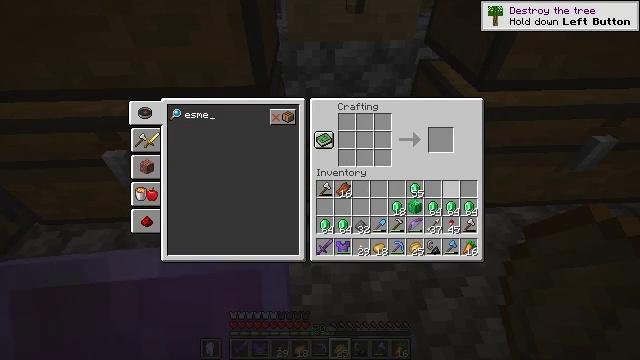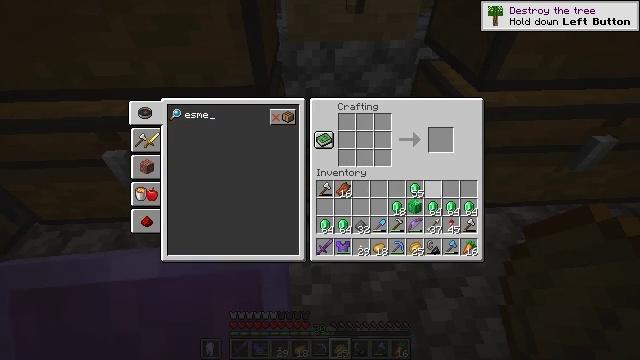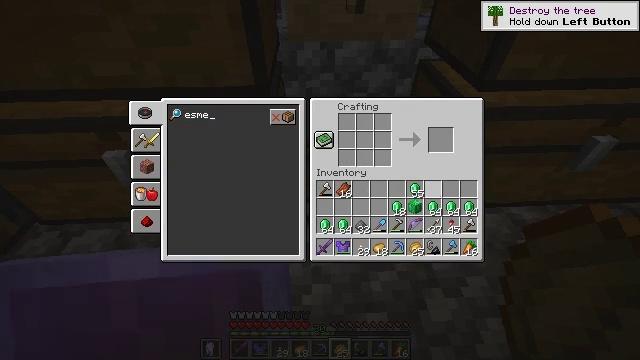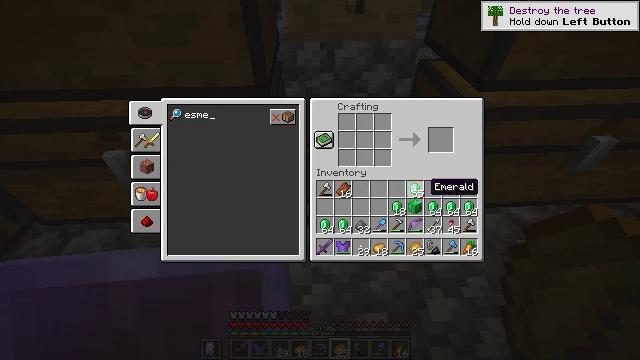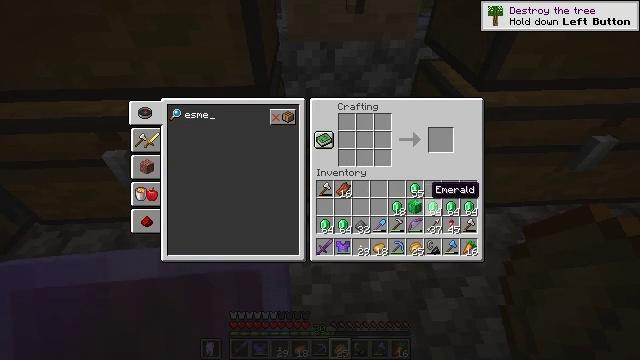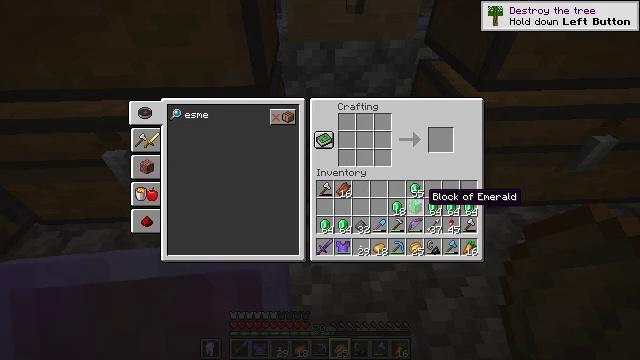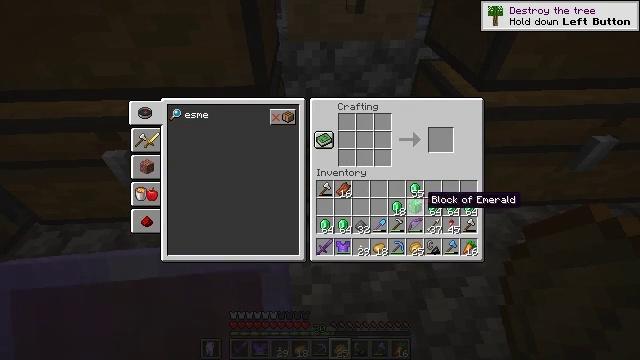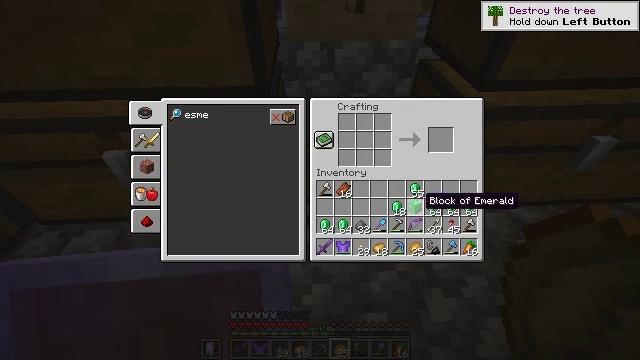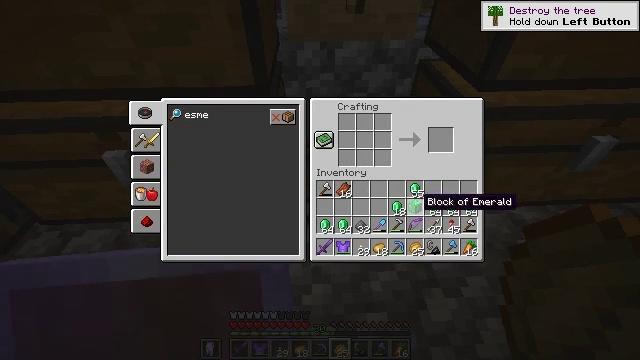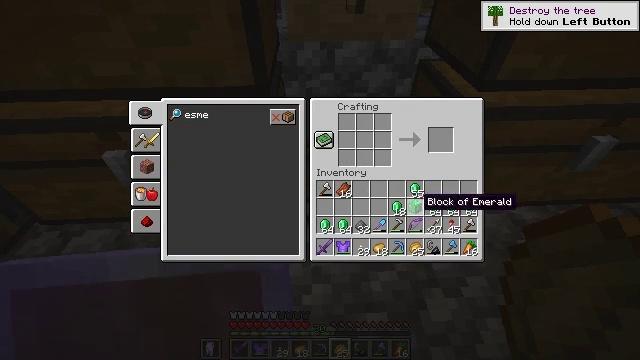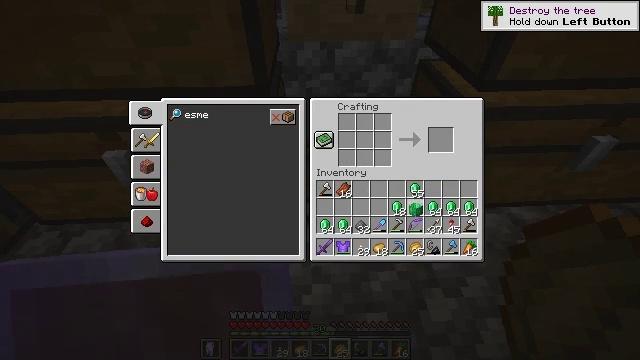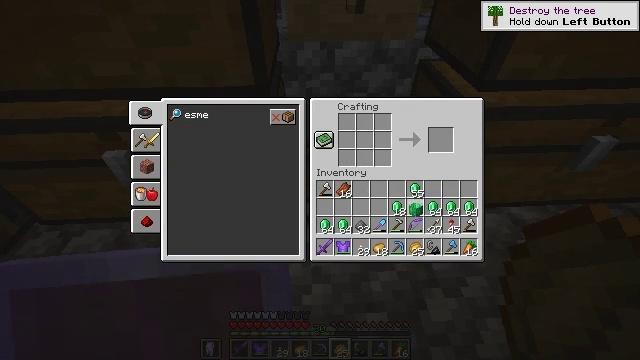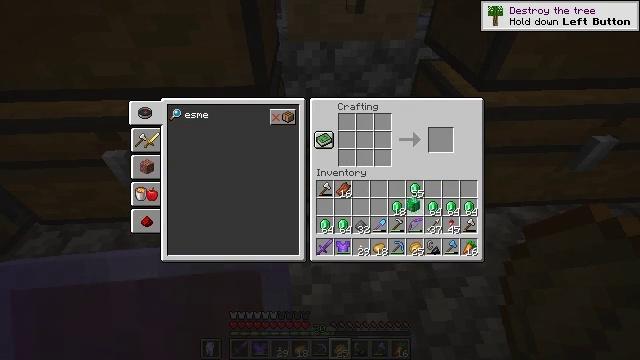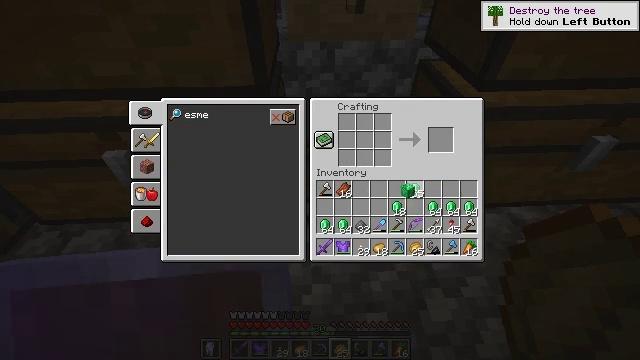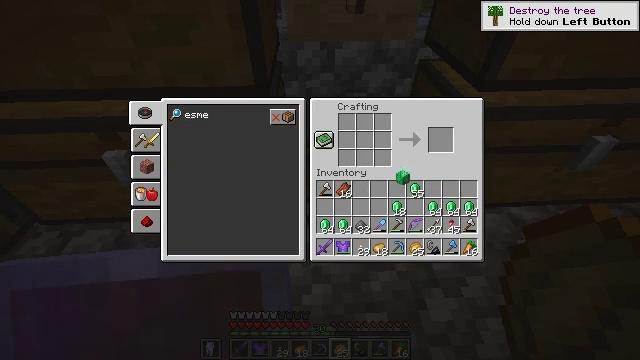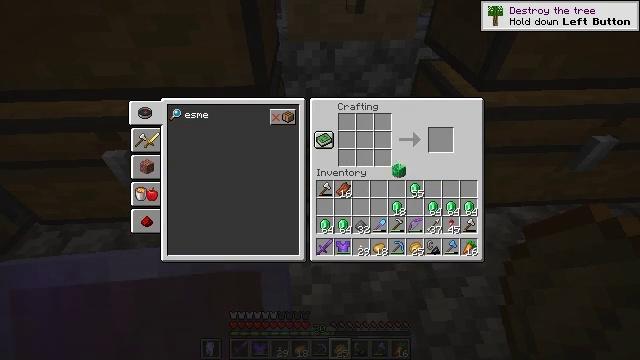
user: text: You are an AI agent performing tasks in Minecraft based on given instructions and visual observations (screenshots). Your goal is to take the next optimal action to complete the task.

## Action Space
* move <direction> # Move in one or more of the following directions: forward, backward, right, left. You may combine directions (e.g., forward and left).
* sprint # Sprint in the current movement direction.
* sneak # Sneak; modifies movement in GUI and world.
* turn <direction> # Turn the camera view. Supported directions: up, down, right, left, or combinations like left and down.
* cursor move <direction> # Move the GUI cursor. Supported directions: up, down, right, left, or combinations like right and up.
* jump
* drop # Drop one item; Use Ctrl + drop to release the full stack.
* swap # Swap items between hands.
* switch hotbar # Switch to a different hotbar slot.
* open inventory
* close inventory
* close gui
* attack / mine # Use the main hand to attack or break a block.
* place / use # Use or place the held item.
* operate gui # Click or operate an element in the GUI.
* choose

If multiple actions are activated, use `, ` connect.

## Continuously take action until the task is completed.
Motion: motion action
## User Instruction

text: Combine emeralds to craft an emerald block.
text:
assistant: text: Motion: cursor move left
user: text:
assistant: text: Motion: no_op
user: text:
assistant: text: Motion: no_op
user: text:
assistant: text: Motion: no_op
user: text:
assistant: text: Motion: cursor move down
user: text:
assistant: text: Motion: no_op
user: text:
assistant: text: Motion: no_op
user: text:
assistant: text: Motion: no_op
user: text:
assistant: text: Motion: no_op
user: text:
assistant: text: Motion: operate gui
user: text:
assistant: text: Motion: operate gui
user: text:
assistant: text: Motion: no_op
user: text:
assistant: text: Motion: cursor move up
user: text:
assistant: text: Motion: cursor move up
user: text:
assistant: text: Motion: cursor move up
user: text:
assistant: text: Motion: no_op
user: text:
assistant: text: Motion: no_op
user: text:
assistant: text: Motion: no_op
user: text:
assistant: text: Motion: no_op
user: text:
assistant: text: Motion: no_op
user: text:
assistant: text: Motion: operate gui
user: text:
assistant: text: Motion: operate gui
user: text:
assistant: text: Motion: no_op
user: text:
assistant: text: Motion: no_op
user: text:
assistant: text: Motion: no_op
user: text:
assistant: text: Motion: no_op
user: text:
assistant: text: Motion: no_op
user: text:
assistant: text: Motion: cursor move right
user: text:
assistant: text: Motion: cursor move right
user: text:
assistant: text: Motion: cursor move right